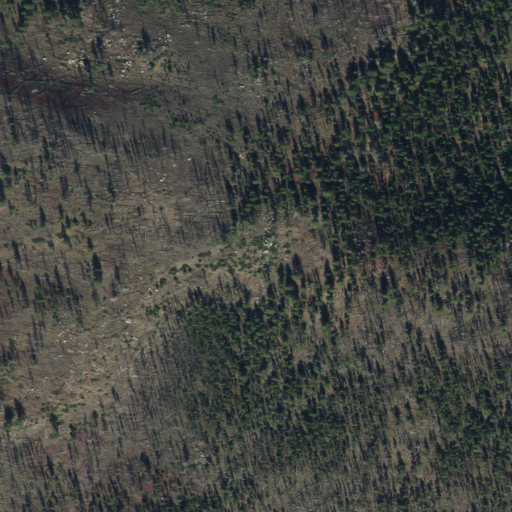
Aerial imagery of mountain in Idaho named Moose Meadows Point containing shrub, evergreen forest, and grassland